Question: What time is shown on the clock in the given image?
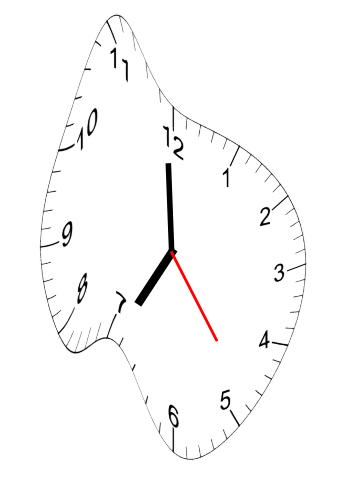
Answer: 06:59:24